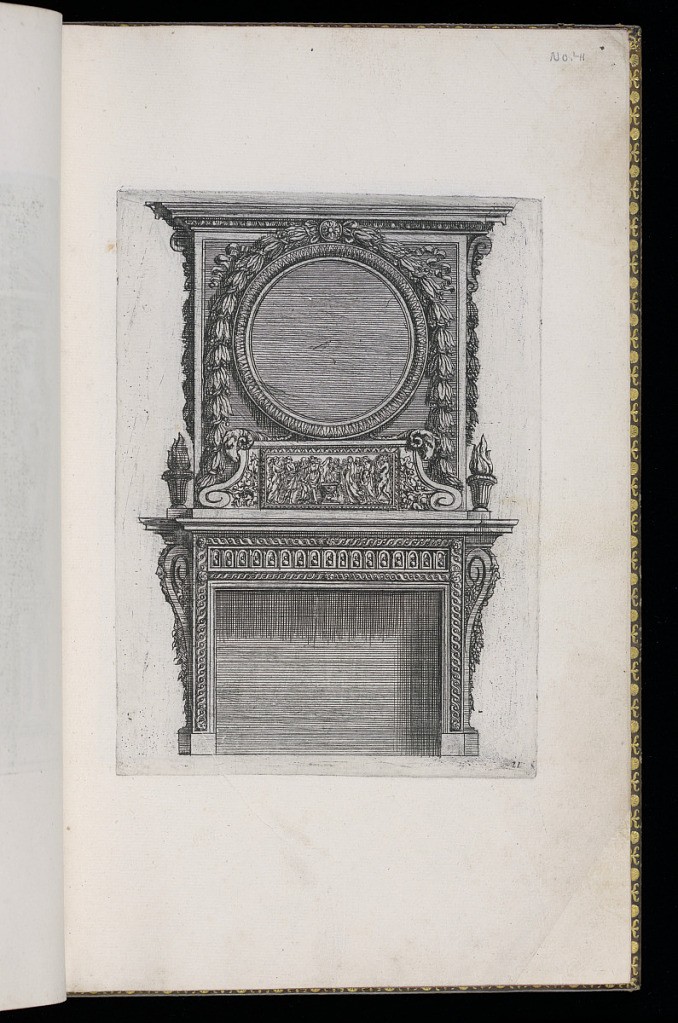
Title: Chimney Piece Design
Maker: D. Antoine Pierretz, French, active 1647
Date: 1647
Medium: Etching on laid paper
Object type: Print
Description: Design for a Baroque chimneypiece with Classical motifs. The mantel is sculpted with sculpted moldings, rosettes, scrolls, and leaves. The overmantel features a central rectangular cartouche with figures, framed by leaves, and rams' heads. Above a large round sculpted frame with a festoon of leaves hanging from a central rosette above. The mantel features two flaming vases on either side. The plate is numbered.